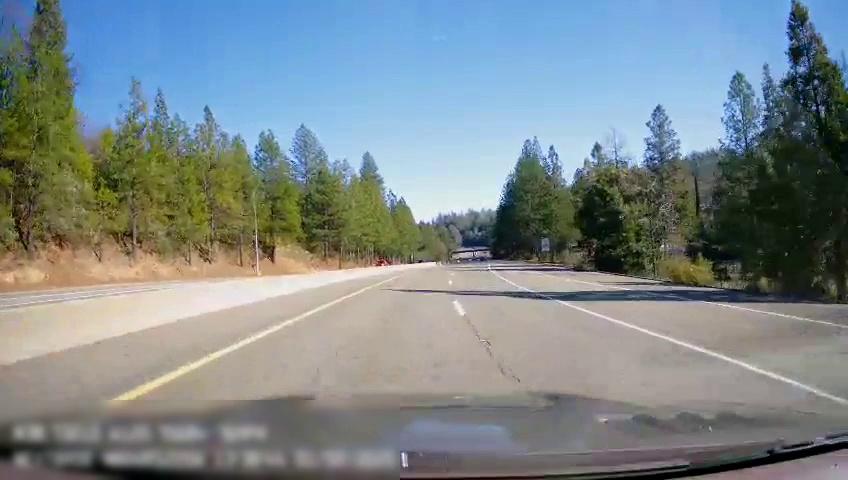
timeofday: Day
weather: Sunny
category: Drivable Space
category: Drivable Space
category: Vehicles | Car
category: Lanes | Current Lane
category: Lanes | Current Lane
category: Lanes | Alternate Lane
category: Lanes | Alternate Lane
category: Lanes | Opposite Lane
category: Traffic | Signs